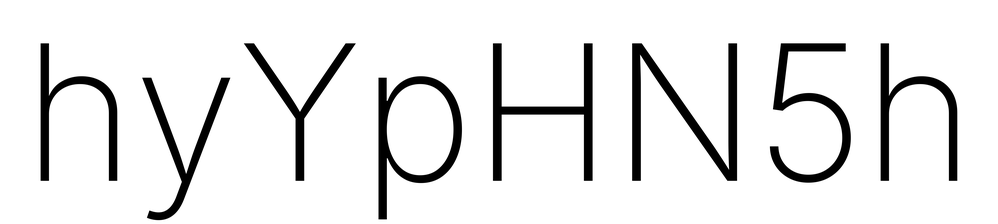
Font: Inter_ExtraLight